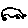
Label: car